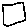
Label: line